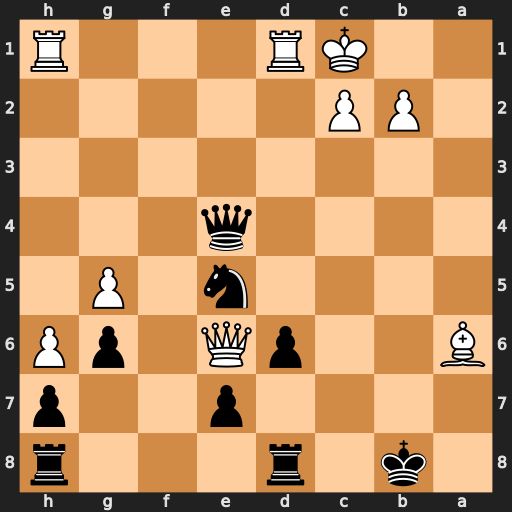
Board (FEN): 1k1r3r/4p2p/B2pQ1pP/4n1P1/4q3/8/1PP5/2KR3R
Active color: b
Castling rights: -
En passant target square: -
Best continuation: Nd3+ Kb1 Qxe6